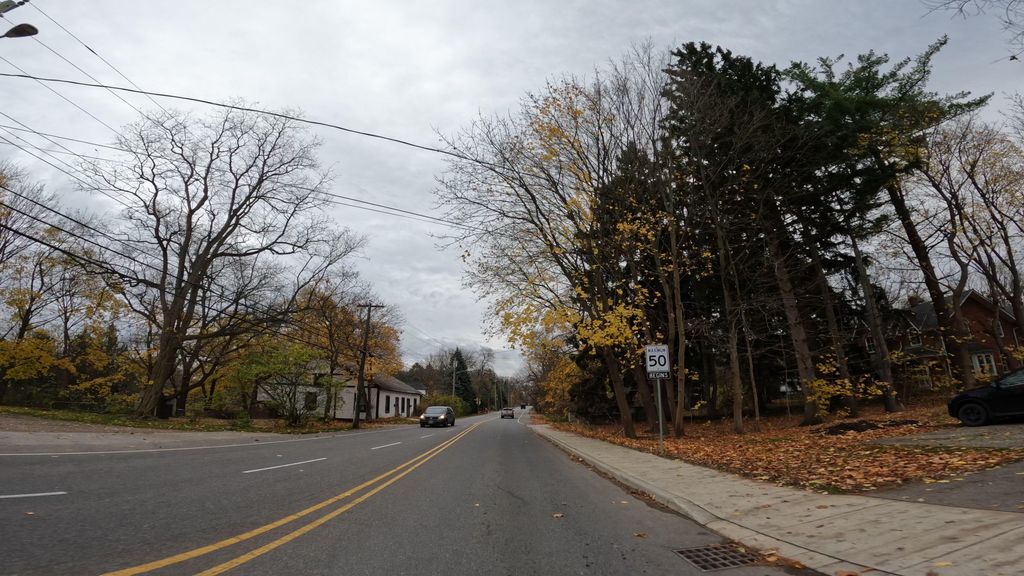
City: hamilton